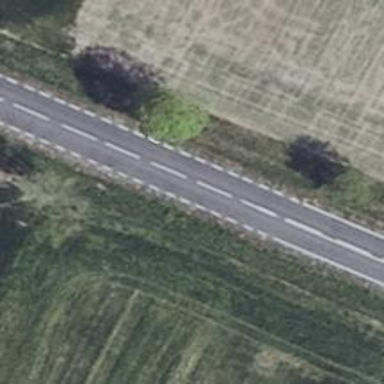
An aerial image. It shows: Secondary road with asphalt surface.